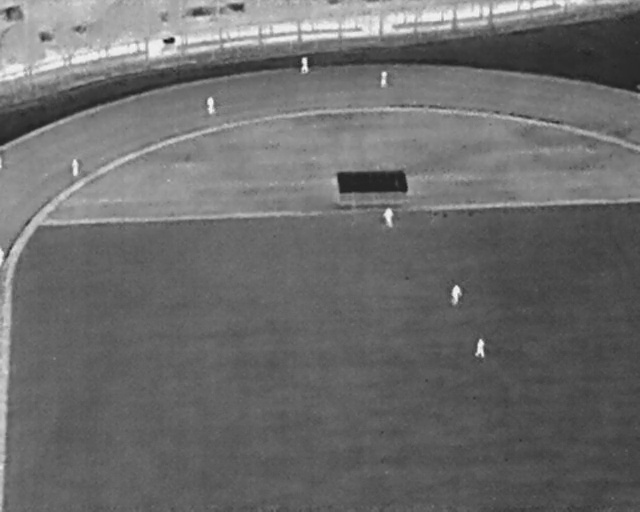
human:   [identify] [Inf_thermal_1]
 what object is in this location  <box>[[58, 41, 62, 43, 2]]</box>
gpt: <ref>1 medium person at the center</ref>